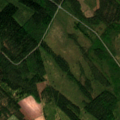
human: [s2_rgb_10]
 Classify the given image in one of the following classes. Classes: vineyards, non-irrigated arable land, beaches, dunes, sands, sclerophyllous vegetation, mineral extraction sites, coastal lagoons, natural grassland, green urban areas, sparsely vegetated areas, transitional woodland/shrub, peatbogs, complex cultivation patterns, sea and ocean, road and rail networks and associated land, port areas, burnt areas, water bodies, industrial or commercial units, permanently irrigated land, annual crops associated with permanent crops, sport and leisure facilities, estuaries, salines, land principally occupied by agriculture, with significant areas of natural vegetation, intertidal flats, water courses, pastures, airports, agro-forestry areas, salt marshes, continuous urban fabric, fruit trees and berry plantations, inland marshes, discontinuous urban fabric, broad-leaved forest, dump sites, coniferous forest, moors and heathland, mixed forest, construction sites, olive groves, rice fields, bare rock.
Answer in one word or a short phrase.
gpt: coniferous forest, mixed forest, transitional woodland/shrub